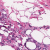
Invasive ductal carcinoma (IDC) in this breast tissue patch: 0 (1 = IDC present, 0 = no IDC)